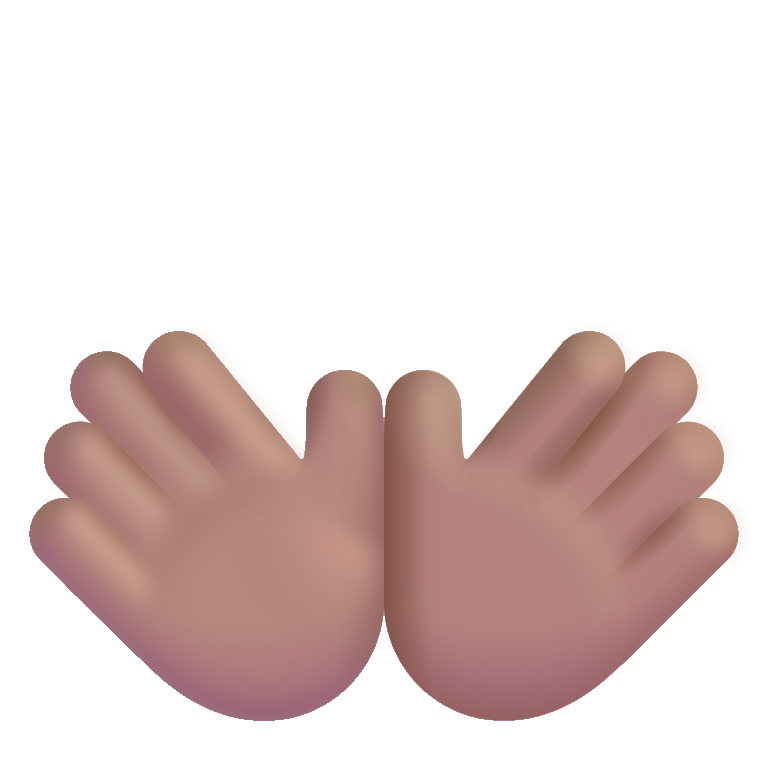
open hands color